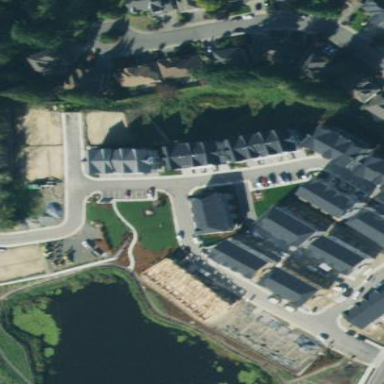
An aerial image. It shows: Residential area with townhomes.